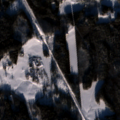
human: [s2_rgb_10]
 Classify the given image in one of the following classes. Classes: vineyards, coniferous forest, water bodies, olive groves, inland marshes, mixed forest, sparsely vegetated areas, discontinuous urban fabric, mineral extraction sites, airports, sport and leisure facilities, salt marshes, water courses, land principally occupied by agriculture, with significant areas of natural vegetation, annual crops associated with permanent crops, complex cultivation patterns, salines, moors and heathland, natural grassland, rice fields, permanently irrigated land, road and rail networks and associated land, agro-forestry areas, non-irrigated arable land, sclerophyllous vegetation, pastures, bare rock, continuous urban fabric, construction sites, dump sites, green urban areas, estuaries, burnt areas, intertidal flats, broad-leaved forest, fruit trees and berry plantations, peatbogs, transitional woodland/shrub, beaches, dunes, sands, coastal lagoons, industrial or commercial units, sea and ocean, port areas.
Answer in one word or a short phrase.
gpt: non-irrigated arable land, coniferous forest, mixed forest